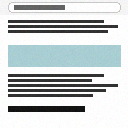
Screen state: on